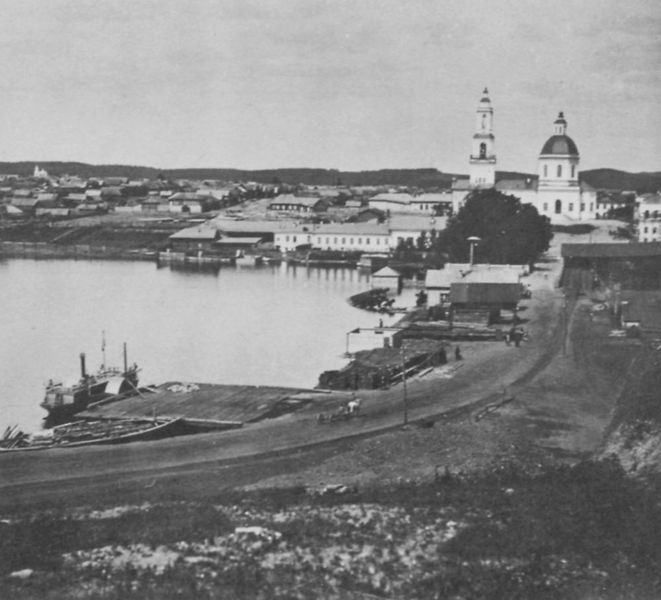
Titel: Nikolajewsk an der Mündung des Amur, gegenüber Sachalin, 1850 gegründet
Künstler: Russischer Photograph
Schlagwörter: baum, berg, dunkel, himmel, meer, schatten, wasser, weiß, wolken, bäume, fluss, kirchturm, landschaft, menschen, sand, see, stadt, teich, ufer, blume, blumen, fenster, grau, hell, laterne, licht, schwarz, strasse, dach, gebäude, gras, haus, park, parkanlage, rasen, tier, tiere, weg, wiese, wolke, wand, mensch, bach, erde, gräser, horizont, häuser, hügel, natur, spiegelung, strauch, weide, busch, büsche, gehen, gewässer, kirche, pfad, sträucher, land, boot, boote, esel, karren, oval, rund, schornstein, schuppen, turm, garten, schiff, schiffe, ansicht, fassade, fassaden, wohnhäuser, russland, berge, dorf, dächer, mauer, schornsteine, dunst, nebel, tag, hügle, monochrom, fabrik, auto, grube, hafen, industrie, wagen, anleger, kuppel, promenade, dampfer, dampfschiff, steeg, steg, gerade, anlegen, bucht, halle, momentaufnahme, foto, fotografie, kirchen, wände, wohnhaus, scheune, weiden, kreuz, kuppeln, moschee, türme, fenter, dom, schwarz weiss, tupfer, flora, kathedrale, organisch, fahren, kreuze, mauern, bootshaus, fauna, lasttier, aufnahme, bau, automobil, scheunen, baustelle, fabriken, matsch, hallen, kuppelbau, synagoge, schiffsanleger, abbau, kathedralen, photograph, amer, bootsanleger